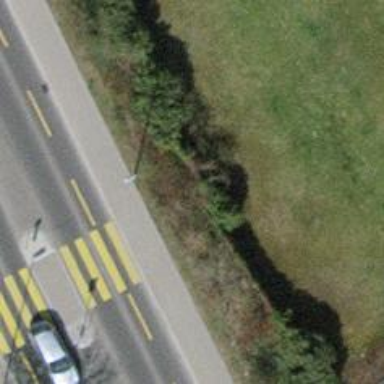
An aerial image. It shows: Sidewalk.